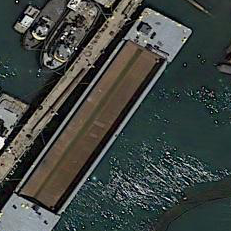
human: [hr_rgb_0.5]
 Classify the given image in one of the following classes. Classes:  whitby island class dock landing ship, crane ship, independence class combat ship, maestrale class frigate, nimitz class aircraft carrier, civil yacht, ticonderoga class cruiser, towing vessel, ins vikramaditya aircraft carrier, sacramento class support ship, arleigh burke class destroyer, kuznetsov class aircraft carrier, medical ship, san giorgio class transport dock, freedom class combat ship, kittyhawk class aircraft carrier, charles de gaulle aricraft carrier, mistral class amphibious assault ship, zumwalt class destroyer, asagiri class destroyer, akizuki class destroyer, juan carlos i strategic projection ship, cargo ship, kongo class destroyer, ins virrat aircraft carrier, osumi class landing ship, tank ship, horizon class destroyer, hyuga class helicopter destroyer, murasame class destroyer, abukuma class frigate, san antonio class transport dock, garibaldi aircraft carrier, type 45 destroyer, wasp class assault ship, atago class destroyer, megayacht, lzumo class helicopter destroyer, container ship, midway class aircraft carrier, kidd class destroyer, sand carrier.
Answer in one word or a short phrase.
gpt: Sand carrier